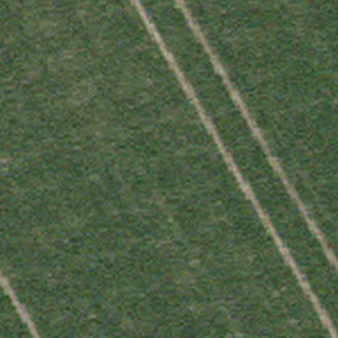
Label: other